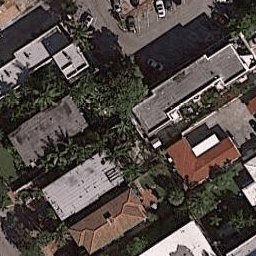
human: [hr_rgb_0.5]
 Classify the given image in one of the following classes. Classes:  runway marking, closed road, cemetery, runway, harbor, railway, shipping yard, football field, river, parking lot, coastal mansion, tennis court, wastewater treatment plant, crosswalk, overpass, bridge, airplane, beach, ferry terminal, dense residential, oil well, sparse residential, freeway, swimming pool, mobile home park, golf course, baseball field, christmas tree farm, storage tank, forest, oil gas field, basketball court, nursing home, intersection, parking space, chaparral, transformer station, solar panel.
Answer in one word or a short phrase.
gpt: coastal mansion